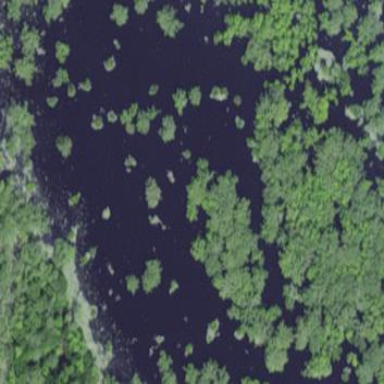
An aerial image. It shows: Swamp in wetland area.